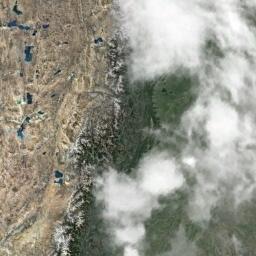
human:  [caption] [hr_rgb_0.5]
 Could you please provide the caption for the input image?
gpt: A thin cloud floats on the sea .

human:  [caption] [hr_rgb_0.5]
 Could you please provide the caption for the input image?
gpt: The white cloud is above bare and green land .

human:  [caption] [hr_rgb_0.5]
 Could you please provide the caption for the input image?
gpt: White clouds on the ground where green and yellow intersect .

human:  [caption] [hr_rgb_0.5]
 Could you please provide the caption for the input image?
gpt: The stratus clouds are located above the land covered by dense vegetation and the wasteland and some lakes are in the wasteland .

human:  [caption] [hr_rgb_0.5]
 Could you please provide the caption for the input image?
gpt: There are thick white clouds over a green land with a wasteland beside .